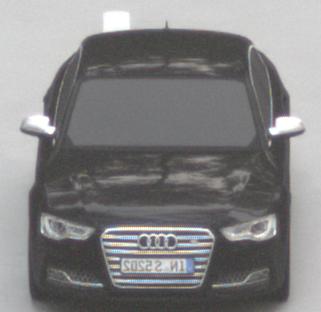
Make: Audi
Model: S5
Detailed model: F5
Model produced from: 2016
Model produced until: 2019
Doors: 2
Color: black
Road condition: dry road
Daytime: sunrise or sunset
Contrast: medium contrast